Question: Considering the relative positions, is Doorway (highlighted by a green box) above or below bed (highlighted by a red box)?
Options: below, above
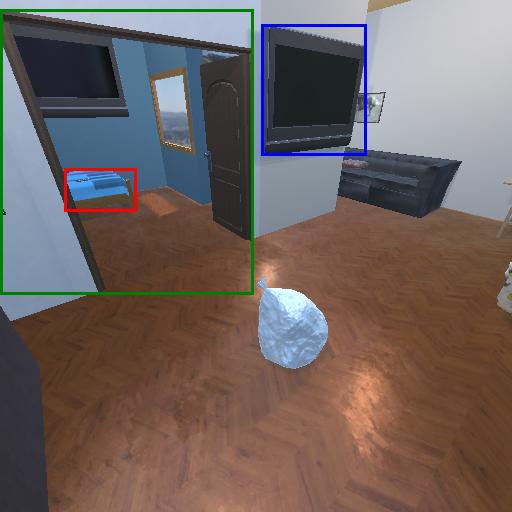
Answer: below